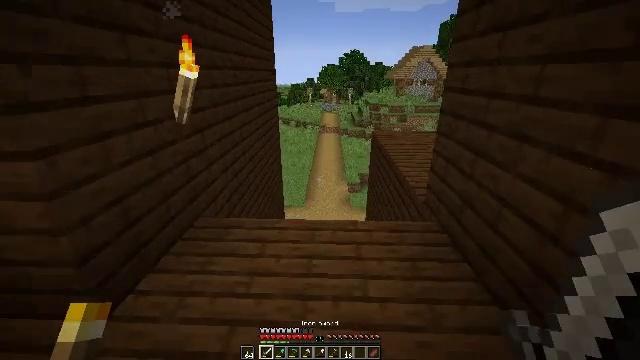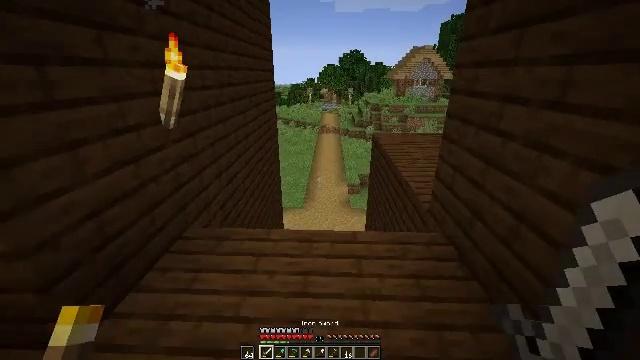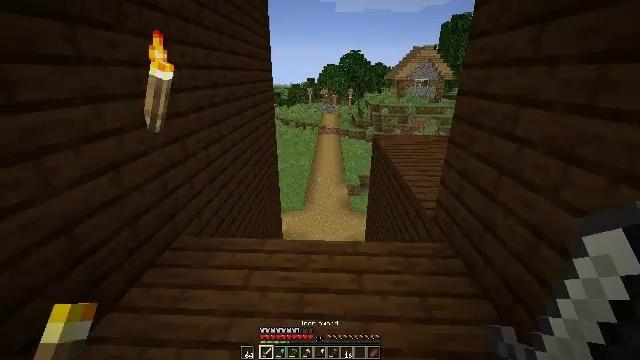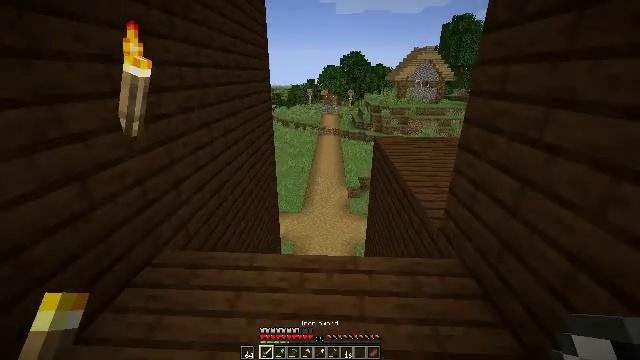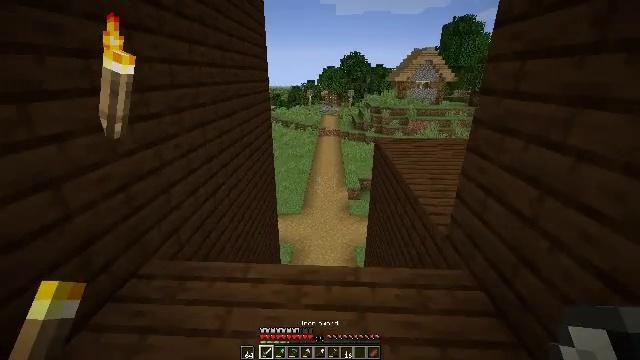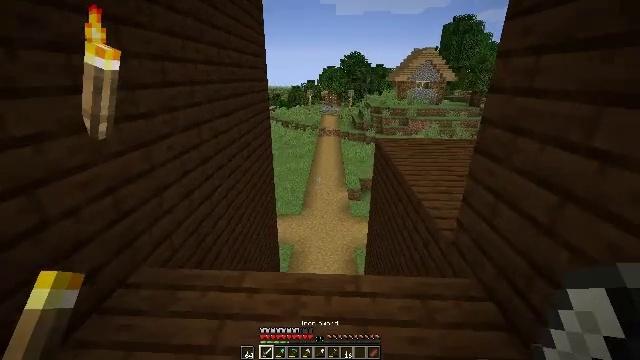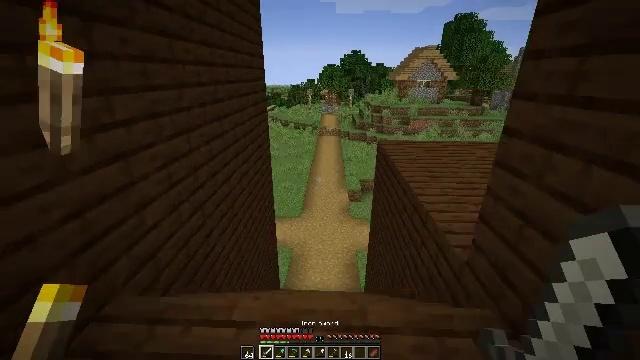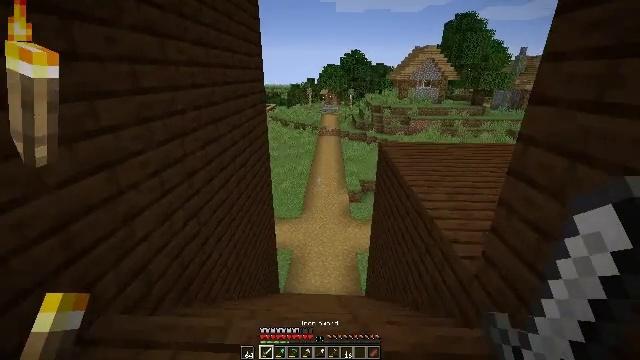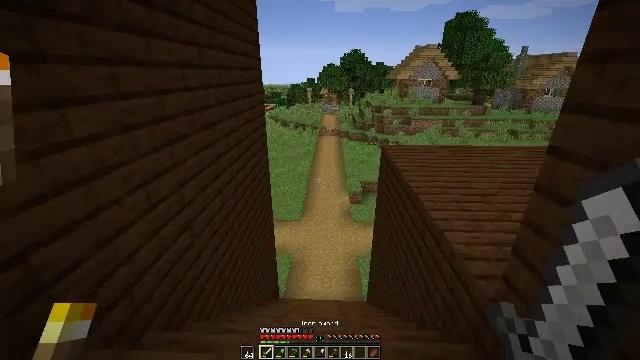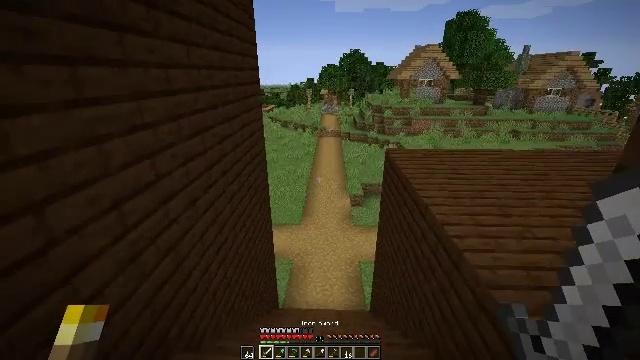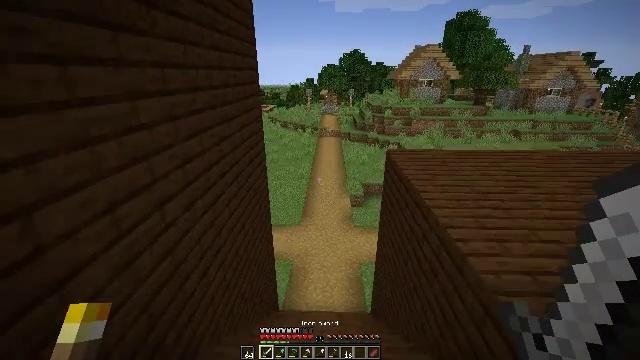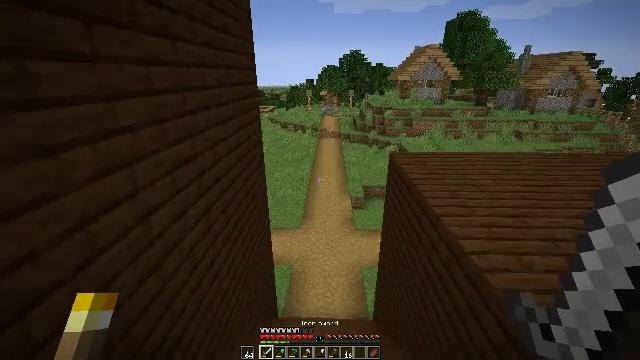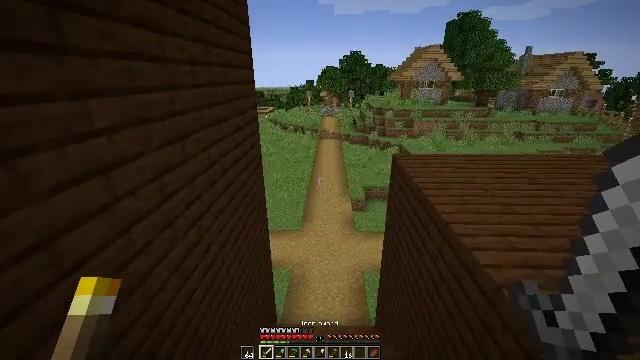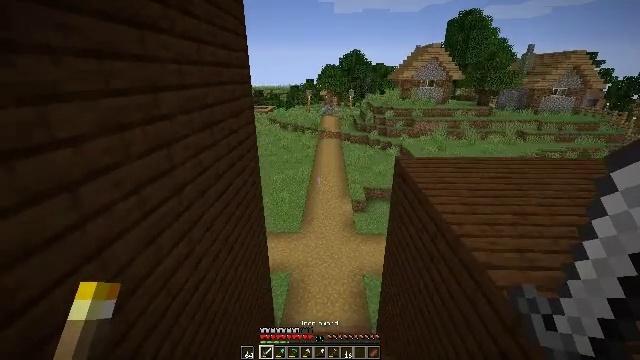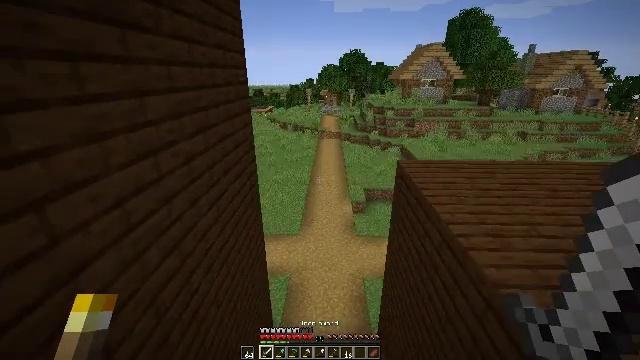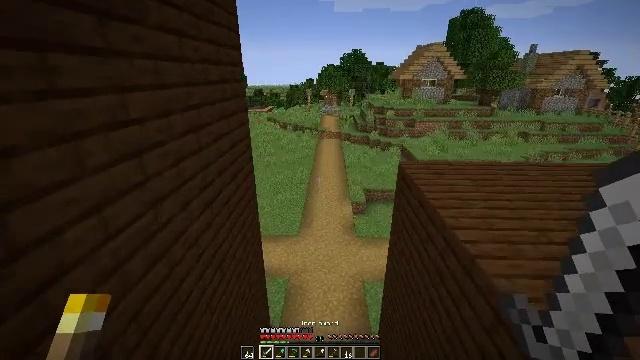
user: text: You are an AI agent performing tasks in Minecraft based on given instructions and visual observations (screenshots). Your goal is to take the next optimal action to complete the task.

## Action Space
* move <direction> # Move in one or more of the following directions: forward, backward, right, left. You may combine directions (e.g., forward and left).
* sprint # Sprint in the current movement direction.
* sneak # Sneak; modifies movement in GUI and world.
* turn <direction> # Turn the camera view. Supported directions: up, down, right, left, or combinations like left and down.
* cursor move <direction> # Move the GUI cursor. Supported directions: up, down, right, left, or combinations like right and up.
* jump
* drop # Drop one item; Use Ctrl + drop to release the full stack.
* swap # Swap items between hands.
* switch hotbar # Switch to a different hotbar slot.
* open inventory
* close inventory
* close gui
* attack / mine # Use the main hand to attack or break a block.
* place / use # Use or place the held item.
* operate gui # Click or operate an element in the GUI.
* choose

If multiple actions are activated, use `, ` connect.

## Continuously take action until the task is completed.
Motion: motion action
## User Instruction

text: Open the crafting menu to craft a stone button.
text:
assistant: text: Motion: move forward
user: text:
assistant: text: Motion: move forward
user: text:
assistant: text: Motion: move forward
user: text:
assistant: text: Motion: move forward
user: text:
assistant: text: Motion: move forward
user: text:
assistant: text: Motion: move forward
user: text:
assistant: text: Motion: move forward
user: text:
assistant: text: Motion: move forward
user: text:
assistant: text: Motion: move forward
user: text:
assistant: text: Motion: move forward
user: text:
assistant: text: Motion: move forward
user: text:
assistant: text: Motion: move forward
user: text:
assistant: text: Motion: move forward
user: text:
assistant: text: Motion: move forward
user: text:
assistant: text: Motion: move forward
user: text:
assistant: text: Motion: move forward
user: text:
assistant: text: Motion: move forward
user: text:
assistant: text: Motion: move forward
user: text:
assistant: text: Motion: move forward
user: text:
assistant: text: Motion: move forward
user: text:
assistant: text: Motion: move forward
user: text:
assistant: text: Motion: move forward
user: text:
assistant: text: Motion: move forward
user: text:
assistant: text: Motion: move forward
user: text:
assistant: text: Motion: move forward
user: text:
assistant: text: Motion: move forward
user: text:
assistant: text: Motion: move forward
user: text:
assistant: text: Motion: move forward
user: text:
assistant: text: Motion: move forward
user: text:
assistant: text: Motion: move forward